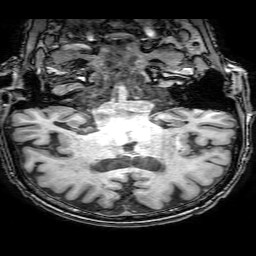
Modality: T1w
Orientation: sagittal
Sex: male
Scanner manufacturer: philips
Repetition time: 0.008192 s
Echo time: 0.00377 s